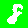
Digit: 8